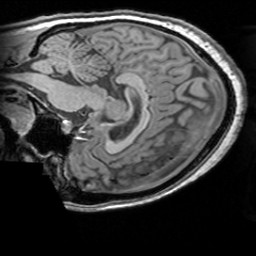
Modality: T1w
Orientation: sagittal
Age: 21
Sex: female
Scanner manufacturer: siemens
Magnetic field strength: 3 T
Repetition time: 1.63 s
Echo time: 0.00311 s